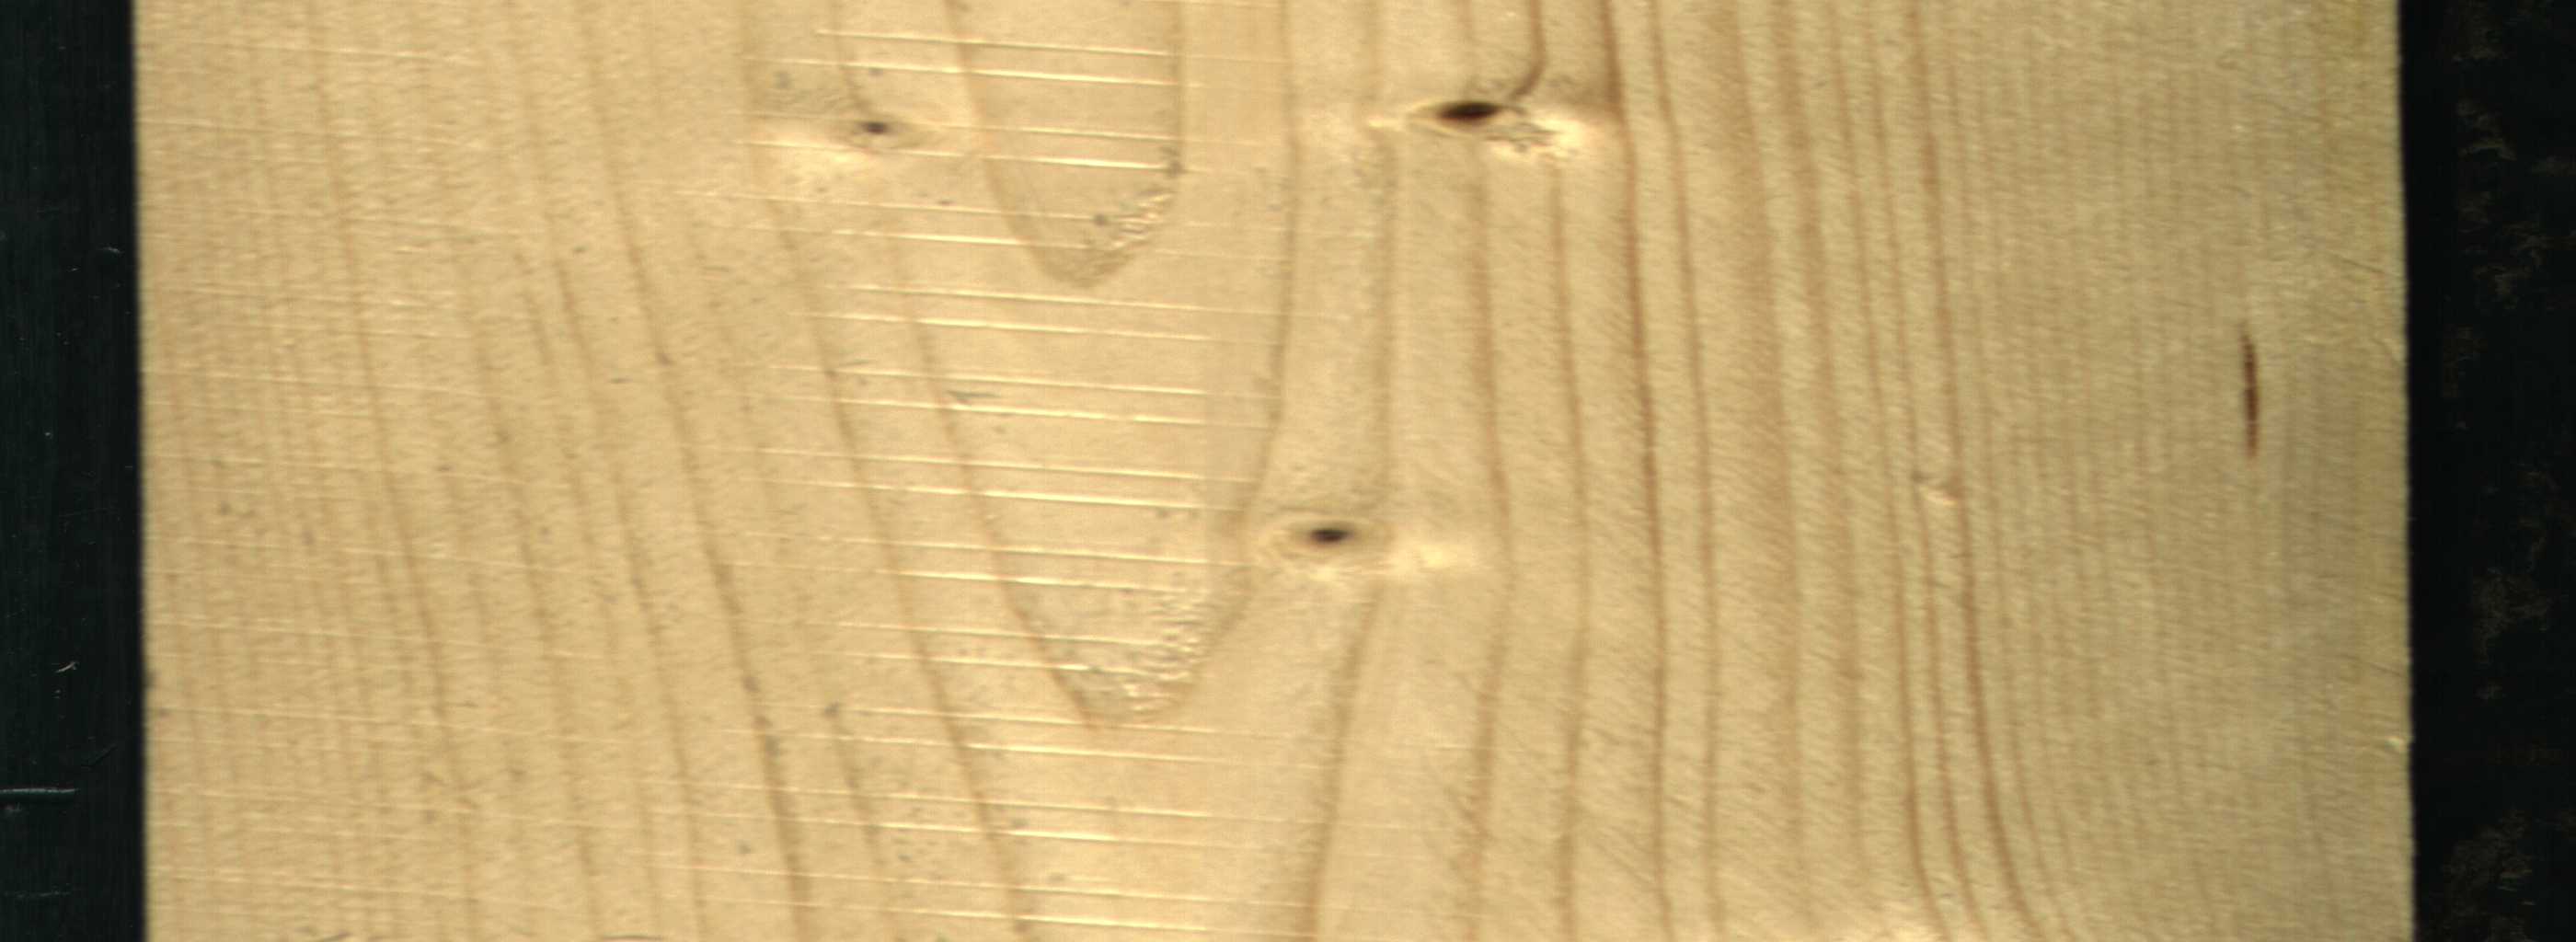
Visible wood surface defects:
resin
Live_Knot
Live_Knot